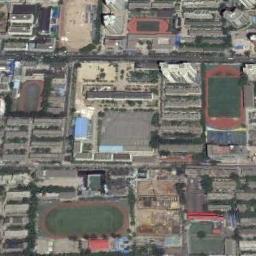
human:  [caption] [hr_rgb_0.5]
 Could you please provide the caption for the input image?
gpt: There are lots of buildings beside the ground track field .

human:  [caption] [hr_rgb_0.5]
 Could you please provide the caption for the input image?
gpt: There are three tracks of different sizes .

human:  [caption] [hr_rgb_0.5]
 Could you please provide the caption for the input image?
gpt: A track and field is built in the middle of a residential area, Surrounded by a lot of vegetation .

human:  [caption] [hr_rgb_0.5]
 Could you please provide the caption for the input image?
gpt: Some ground track fields of different sizes are on a block .

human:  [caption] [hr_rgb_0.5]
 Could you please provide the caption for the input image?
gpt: There are four ground track field of different sizes .